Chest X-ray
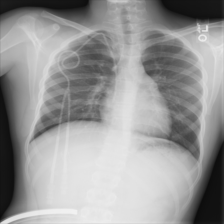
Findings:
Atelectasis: negative
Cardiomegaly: negative
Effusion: negative
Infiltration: negative
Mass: negative
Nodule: negative
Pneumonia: negative
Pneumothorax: negative
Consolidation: negative
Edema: negative
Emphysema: negative
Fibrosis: negative
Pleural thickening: negative
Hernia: negative